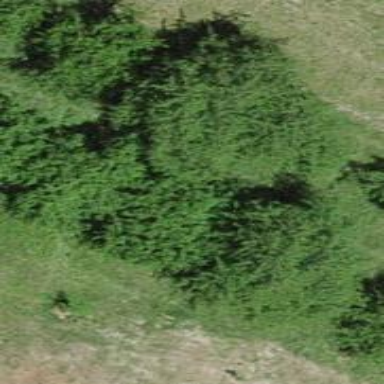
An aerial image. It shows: Single tag "natural: tree."